Question: First of all let me explain what I'm trying to do. I do write a c# .net application which I want to build if a tag was pushed to the master branch. This build should create a release named like 'Release {Tag}'. The release should get all the artifacts which got build by the Windows Server. Right now I fail to get the tag only without the stuff in front of it.
I did find a question on how to set an environment variable <URL> but I don't get it into a working state. Currently I'm using the following code trying to get the tag from the commit.
'''
name: Live build
on: [push]
#push:
# tags:
# - '*'
jobs:
build:
name: Create build artifact
runs-on: windows-latest
steps:
- name: Clone repository
uses: actions/checkout@v2
with:
ref: develop
- name: Get current tag
run: echo '::set-env name=tag::${(("${env:GITHUB_REF}" -split "/")[-1] -replace " ","")}'
- name: Show current tag
run: echo "${env.tag}"
'''
Unfortunately this is the result, which does not look correct to me

I did try to replace this part 'echo '::set-env name=tag::${(("${env:GITHUB_REF}" -split "/")[-1] -replace " ","")}'' the call with the following test
- 'echo '::set-env name=tag::(("${env:GITHUB_REF}" -split "/")[-1] -replace " ","")''- 'echo '::set-env name=tag::$(("${env:GITHUB_REF}" -split "/")[-1] -replace " ","")''- 'echo ::set-env name=tag::$(("${env:GITHUB_REF}" -split "/")[-1] -replace " ","")'- 'echo ::set-env name=tag::(("${env:GITHUB_REF}" -split "/")[-1] -replace " ","")'
Nothing did work just yet ... The default shell is set to powershell in this setup.
edit: Adding documentation from GitHub
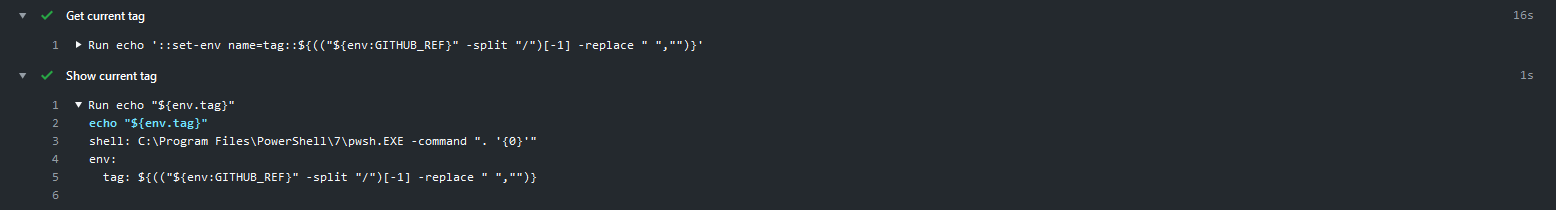
Answer: With the latest changes to Github, the 'set-env' command is deprecated. The new <URL> way is to append text in UTF-8 encoding to a Github environmental file.
This is how I do it to get the current branch's name in windows powershell:
'''
- run: |
chcp 65001 #set code page to utf-8
echo ("BRANCH_NAME=" + $env:GITHUB_REF.replace('refs/heads/', '')) >> $env:GITHUB_ENV
- run: echo "${{ env.BRANCH_NAME }}"
- run: echo $env:BRANCH_NAME
'''